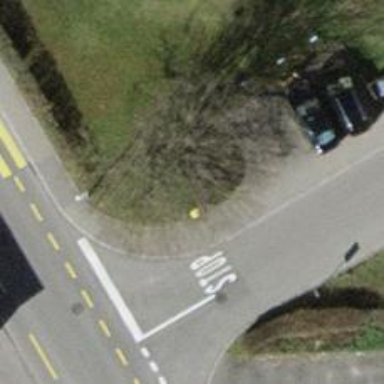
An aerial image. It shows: Post box.